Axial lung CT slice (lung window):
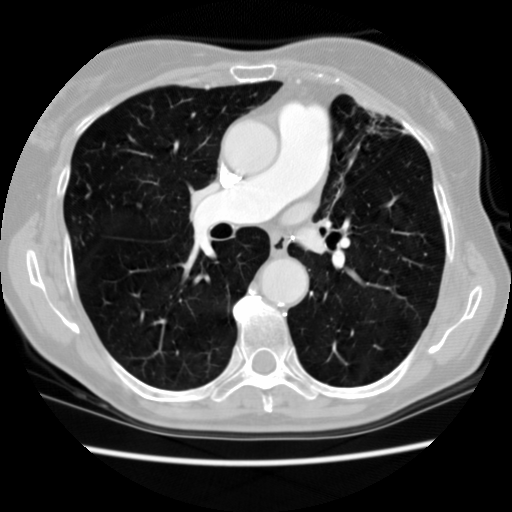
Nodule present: no